Aerial crown-view tile of a tropical tree (Barro Colorado Island, Panama), acquired 20241112:
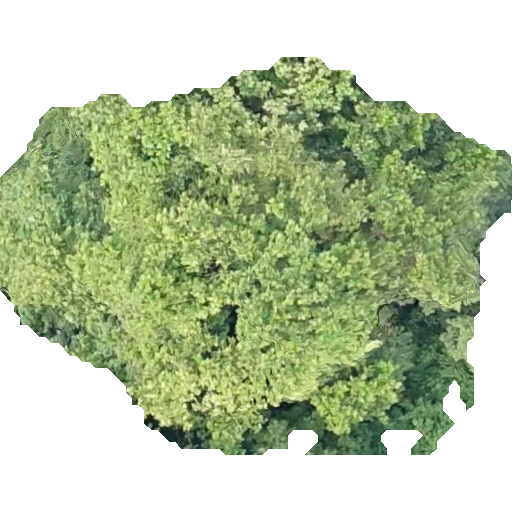
Species: Anacardium excelsum
GBIF accepted scientific name: Anacardium excelsum
Crown area: 237.779 m²